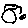
Label: bird